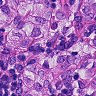
Metastatic tissue present: yes